Chest X-ray. View position: PA
Patient age: 17
Patient sex: M
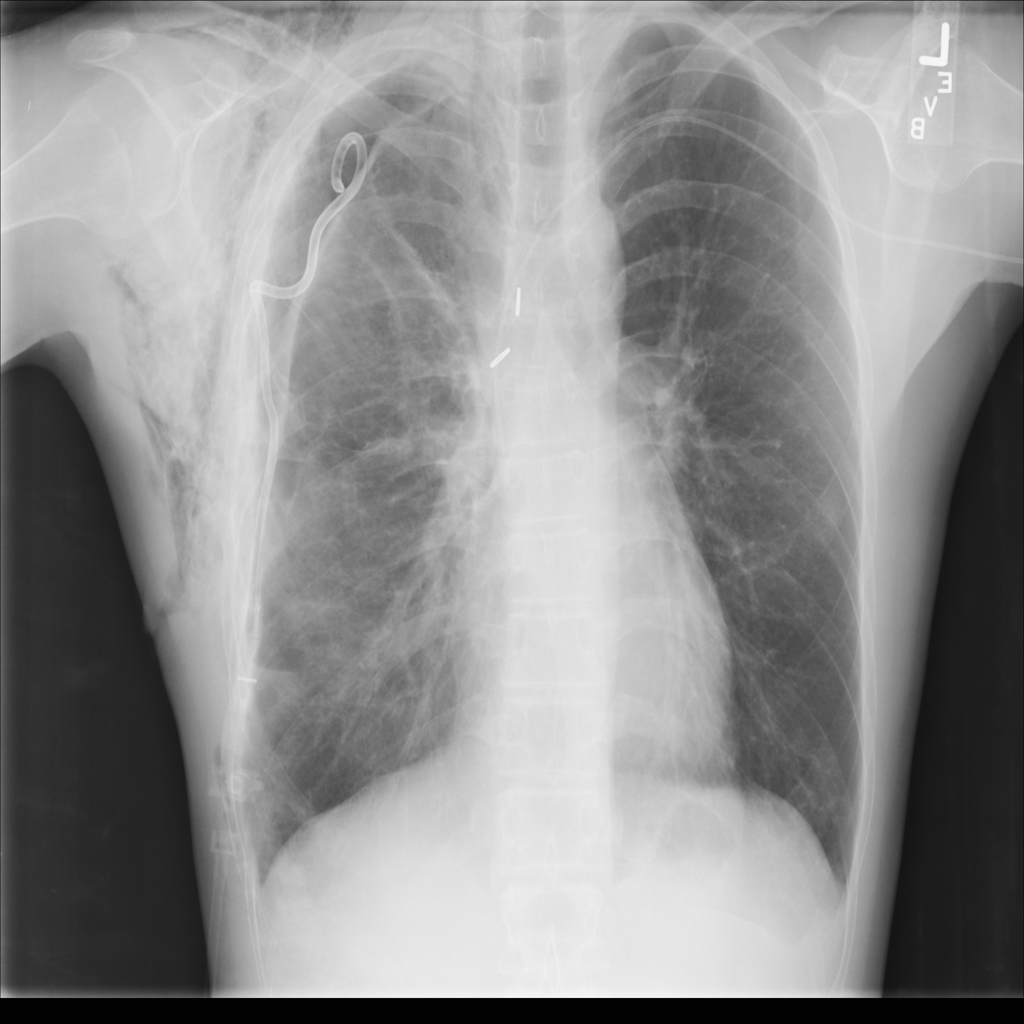
Finding: Pneumothorax